Question: Apple's documentation of the <URL> describes:

The method works as expected on macOS but fails on linux. Is there any workaround? Is this a feature or bug? Where can we report this?
<URL>
'''
import Foundation
extension String {
func appendingPathComponent(_ str: String) -> String {
return NSString(string: self).appendingPathComponent(str)
}
}
// prints correctly: "/tmp/scratch.tiff"
print("/tmp".appendingPathComponent("scratch.tiff"))
// should print: "/tmp/scratch.tiff" but prints "/tmp//scratch.tiff"
print("/tmp/".appendingPathComponent("scratch.tiff"))
// prints correctly: "/scratch.tiff"
print("/".appendingPathComponent("scratch.tiff"))
// should print: "scratch.tiff" but prints "/scratch.tiff"
print("".appendingPathComponent("scratch.tiff"))
'''
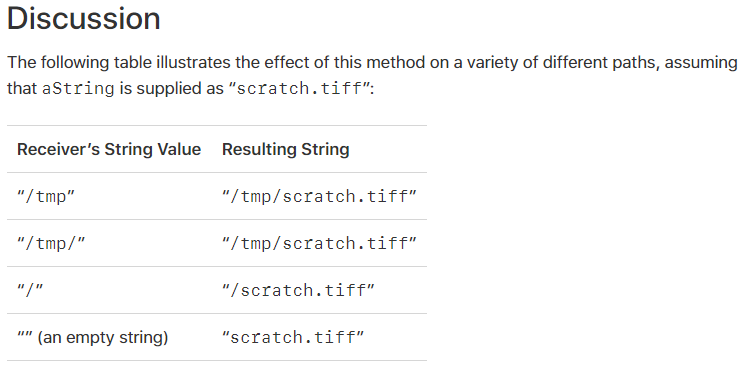
Answer: It's definitely a bug, since it runs counter to the documentation. One of them needs to be fixed and I think it's the code. Open a new bug <URL>.
With Swift, Apple removed all these path APIs from 'String', which has been a poor fit in my opinion. Apple's preferred method to do path manipulation is with 'URL':
'''
print(URL(fileURLWithPath: "/tmp").appendingPathComponent("scratch.tiff").path)
print(URL(fileURLWithPath: "/tmp/").appendingPathComponent("scratch.tiff").path)
print(URL(fileURLWithPath: "/").appendingPathComponent("scratch.tiff").path)
print(URL(fileURLWithPath: "").appendingPathComponent("scratch.tiff").path)
'''
The last line behaves differently from 'NSString'. It appends 'scratch.tiff' to the . In other word, it's expanded form of './scratch.tiff'